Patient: sex M, age 42
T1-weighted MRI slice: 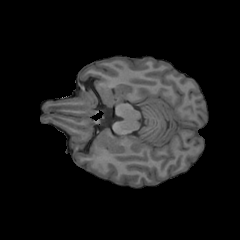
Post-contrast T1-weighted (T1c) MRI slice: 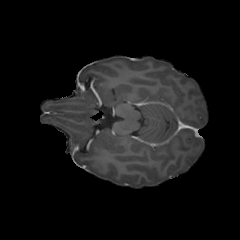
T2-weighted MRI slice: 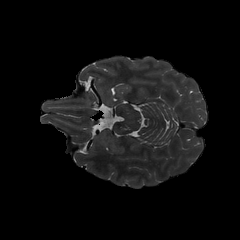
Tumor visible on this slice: no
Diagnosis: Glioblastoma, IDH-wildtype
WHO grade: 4